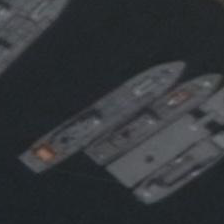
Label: civil